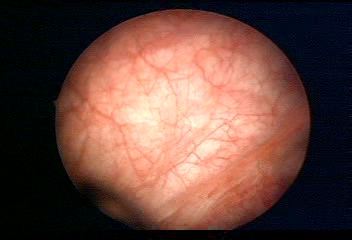
Modality: WLC
Class: Normal mucosa
Bladder cancer association: No